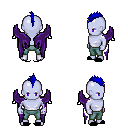
a pixel art fantasy rpg character, male body template, dark elf, purple skin, purple wings, teal pants, blue mohawk hairstyle, black slippers, four views (front, back, left, right), 2x2 character sprite sheet, small pixel art, hard edges, no anti-aliasing